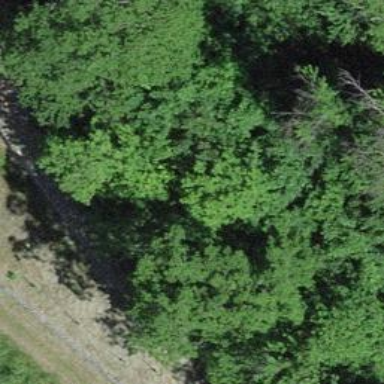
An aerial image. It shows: Unpaved path.